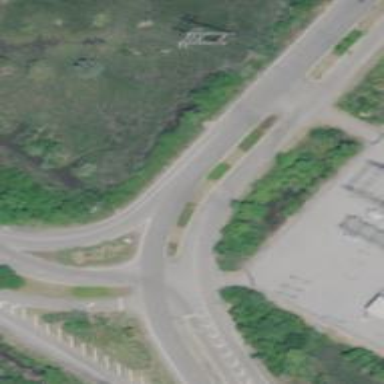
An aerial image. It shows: Trunk link highway.